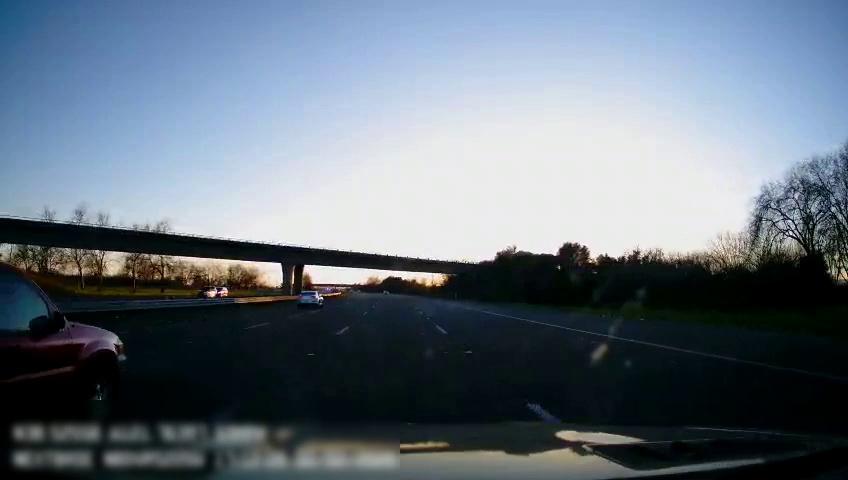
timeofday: Day
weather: Sunny
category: Drivable Space
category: Vehicles | SUV
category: Vehicles | Car
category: Vehicles | SUV
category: Vehicles | SUV
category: Lanes | Alternate Lane
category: Lanes | Alternate Lane
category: Lanes | Current Lane
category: Lanes | Current Lane
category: Lanes | Alternate Lane